Question: I'm trying to get images displayed in a tab group, but for the life of me it's not working, even with system images.
Here's the code:
'''
var tabGroup = Titanium.UI.createTabGroup();
var TWtab = Titanium.UI.createTab({
window:ToursWin,
title:'Tours',
icon:"/images/btn_pause.png"
});
var CWtab = Titanium.UI.createTab({
window:currencyWin,
title:'Currency',
icon:"images/button_back.png"
});
var GItab = Titanium.UI.createTab({
window:GenInfoWin,
title:'General Info',
icon:"../images/btn_pause.png"
});
var GItab2 = Titanium.UI.createTab({
window:GenInfoWin,
title:'General Info',
icon:Ti.UI.iPhone.SystemIcon.CONTACTS
});
tabGroup.add(CWtab);
tabGroup.add(GItab);
tabGroup.add(TWtab);
tabGroup.add(GItab2);
//win.add(tabGroup);
tabGroup.open();
'''
And here's the result:

So the tabgroup is there, but no images are shown.
The paths have different combinations in hope that something will work, i'm even using system images, but nothing!
What is wrong with it?
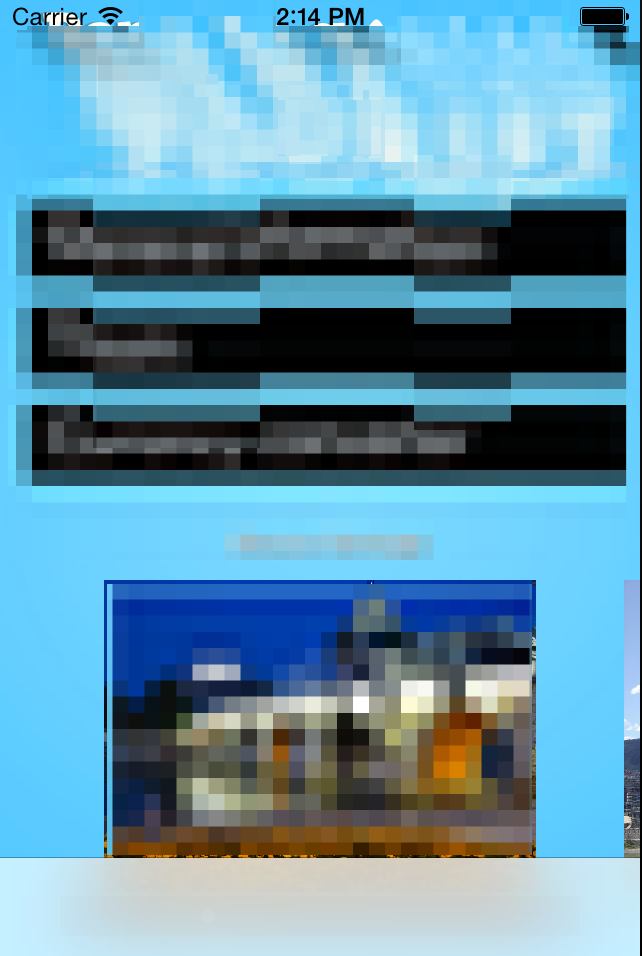
Answer: use 'addTab()' instead of 'add()'
because you are adding tab to tabGroup. Tabs are added to tabGroup using 'addTab()' method.
'tabGroup.addTab(CWtab); tabGroup.addTab(GItab); tabGroup.addTab(TWtab); tabGroup.addTab(GItab2);'